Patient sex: F
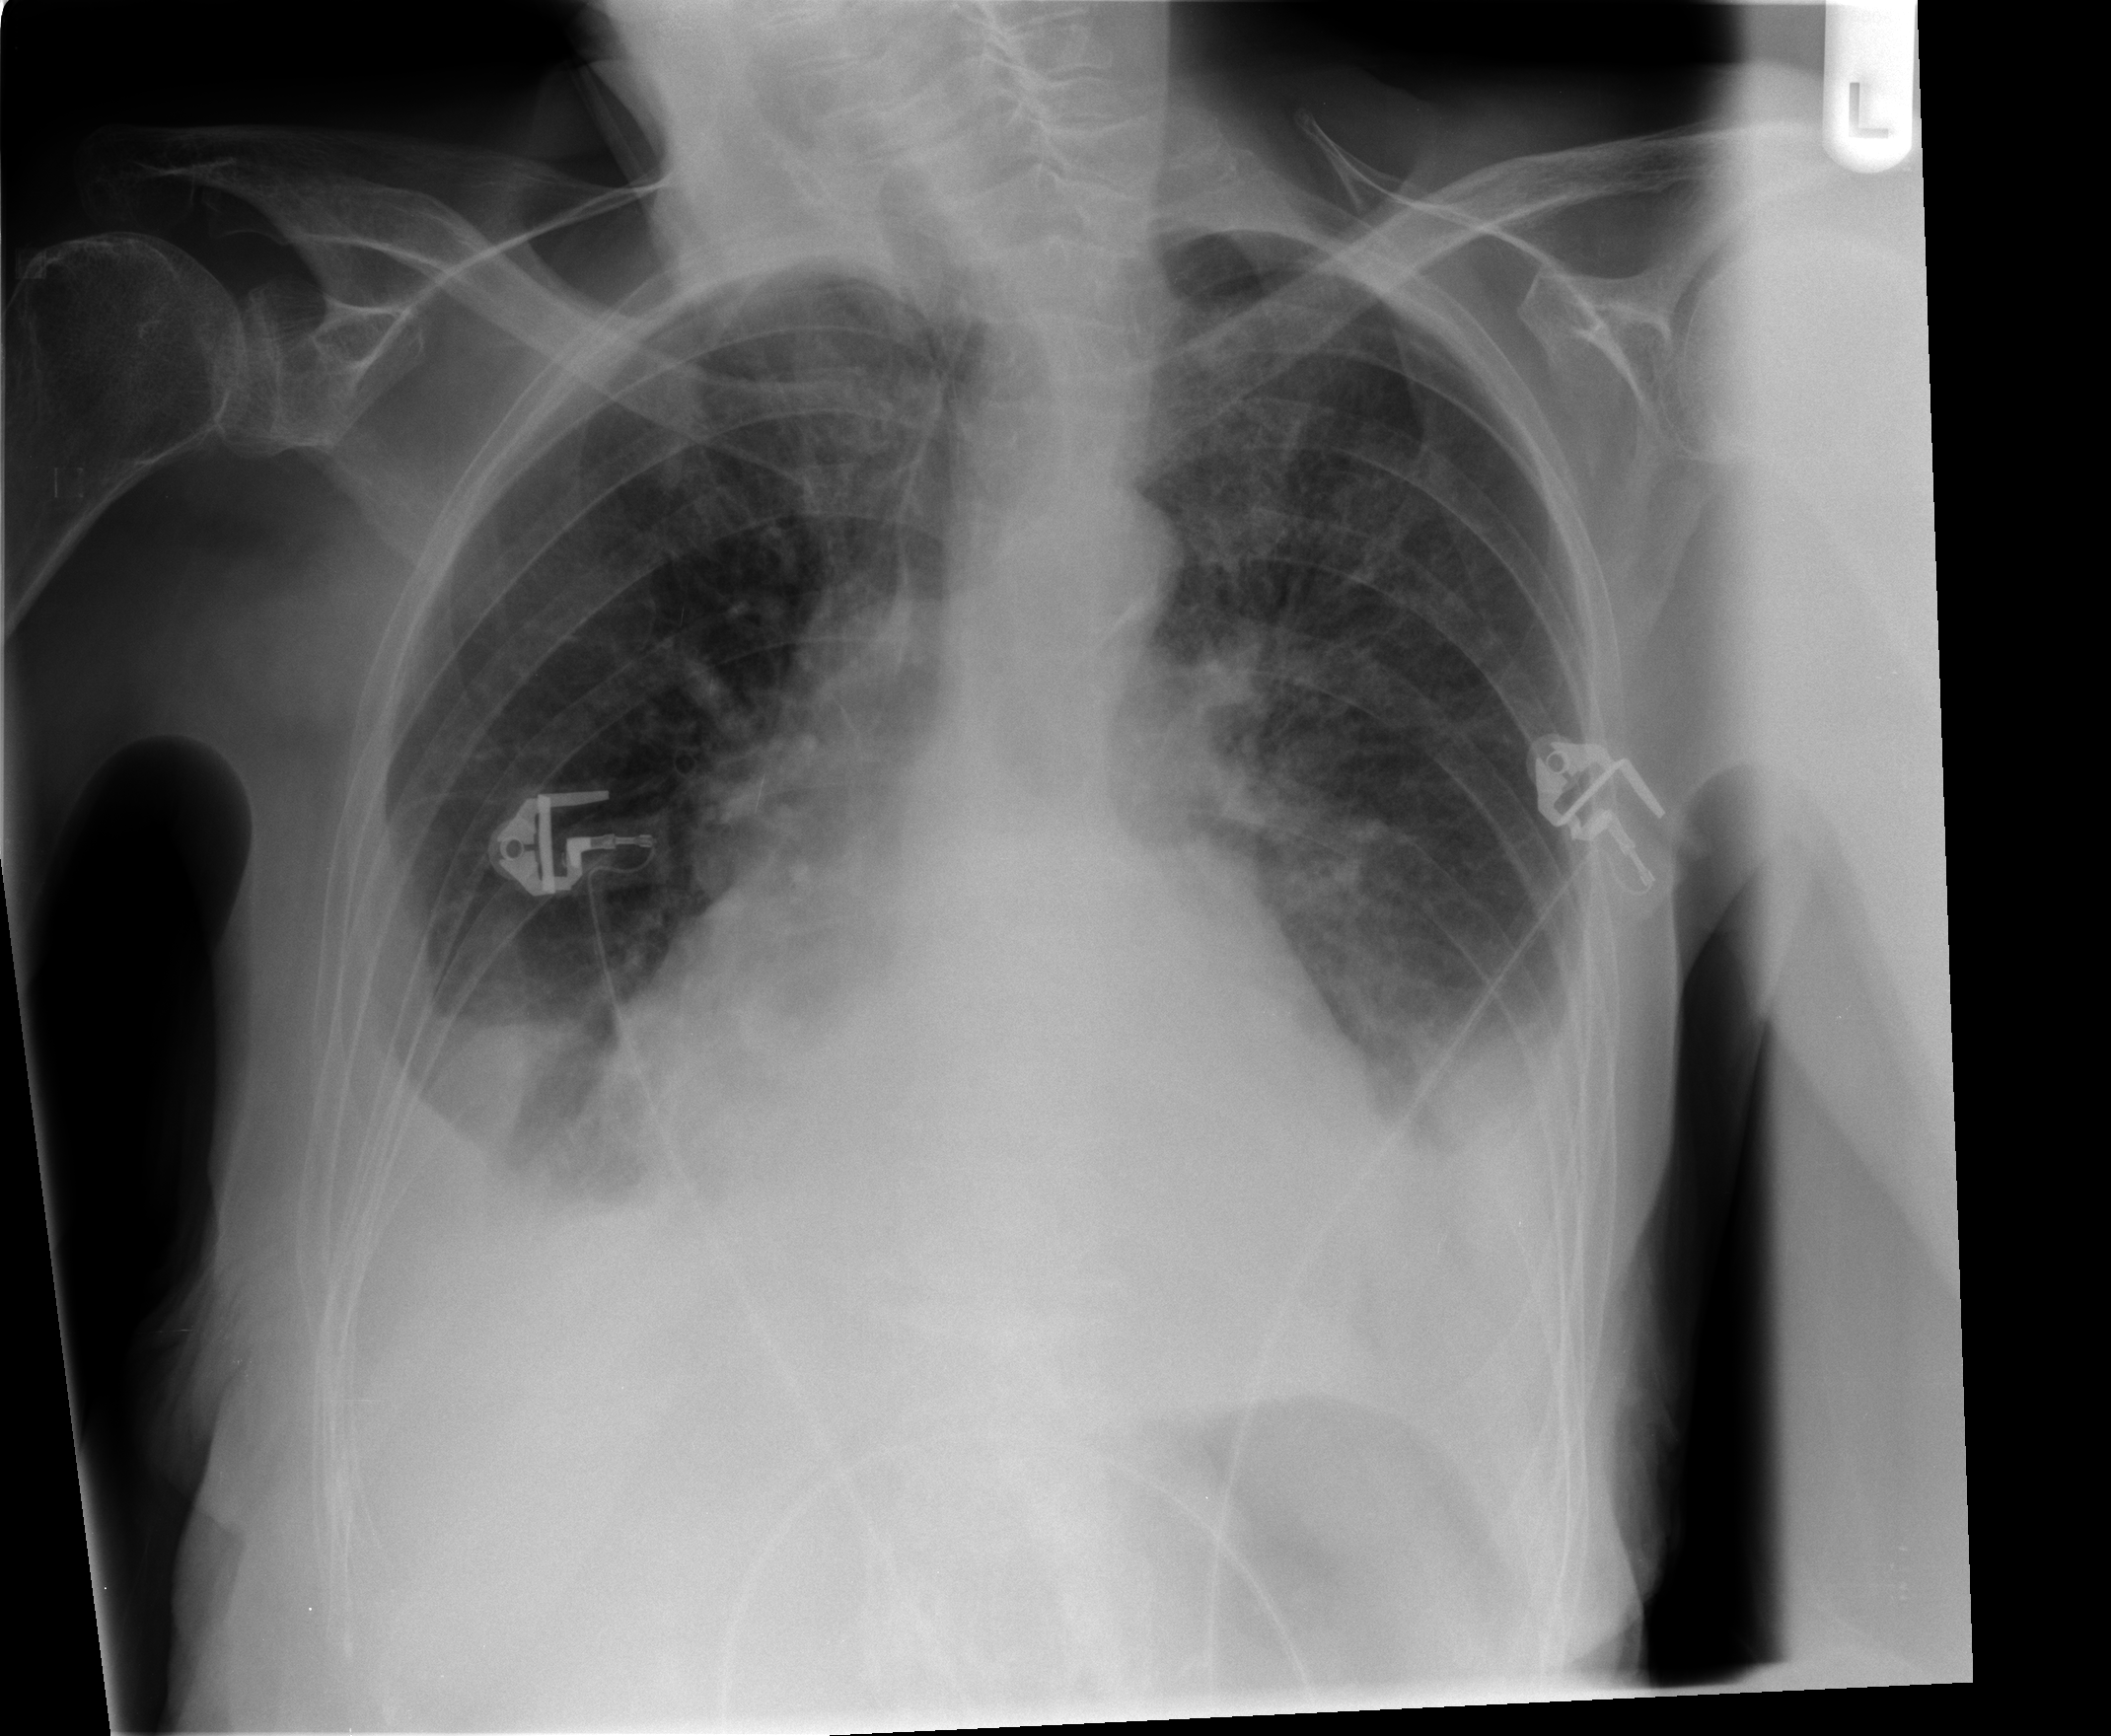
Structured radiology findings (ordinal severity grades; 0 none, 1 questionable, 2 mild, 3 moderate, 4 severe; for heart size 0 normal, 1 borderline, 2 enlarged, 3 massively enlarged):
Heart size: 0
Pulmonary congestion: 3
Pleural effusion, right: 2
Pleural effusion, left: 2
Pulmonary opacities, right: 0
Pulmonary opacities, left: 0
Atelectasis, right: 2
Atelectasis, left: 3